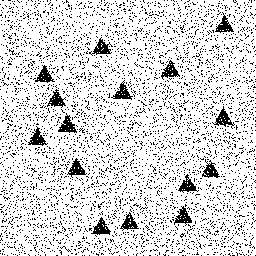
Squares: 0
Triangles: 15
Stars: 0
Total shapes: 15